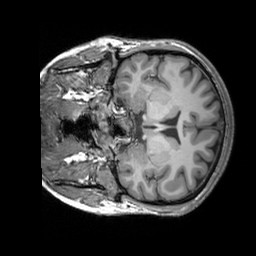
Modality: T1w
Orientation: coronal
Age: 22
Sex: female
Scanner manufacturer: siemens
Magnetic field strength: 3 T
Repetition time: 2.3 s
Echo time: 0.00303 s